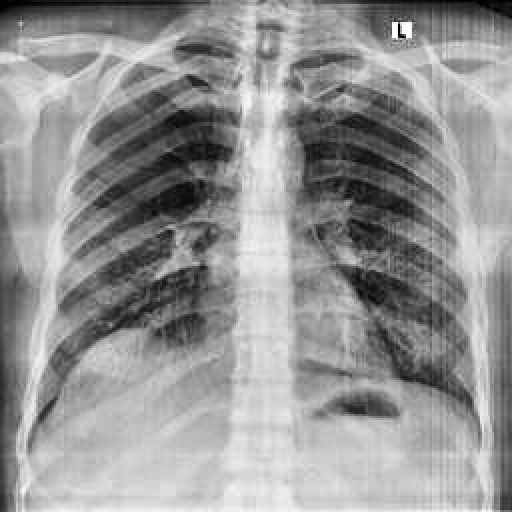
Finding: NORMAL